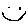
Label: smiley face